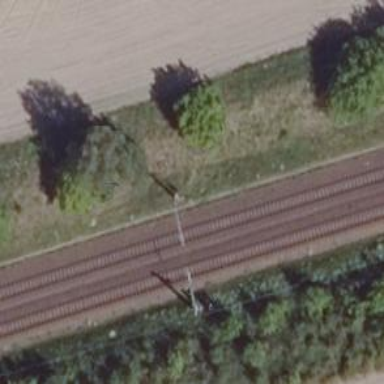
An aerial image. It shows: Milestone along the railway with catenary mast.